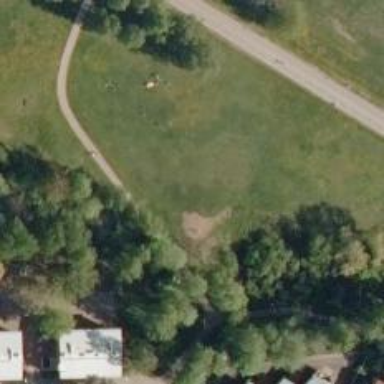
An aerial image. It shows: Disc golf hole.